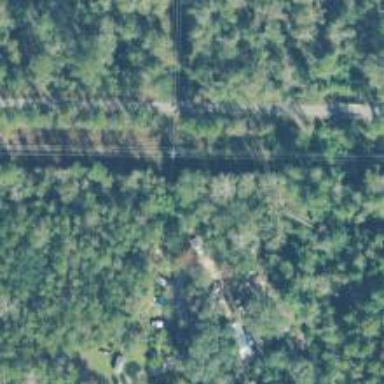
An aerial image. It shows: Power pole.